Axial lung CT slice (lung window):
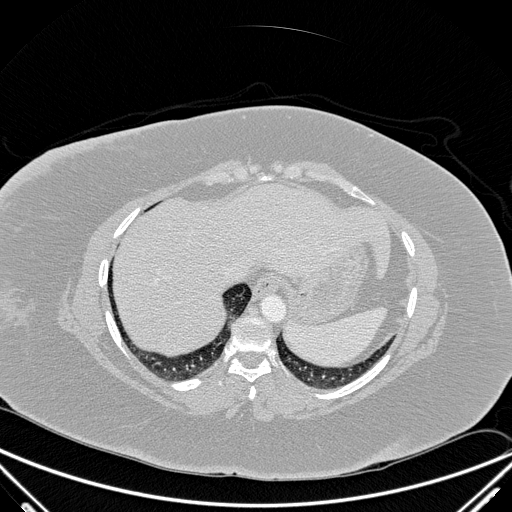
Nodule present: no